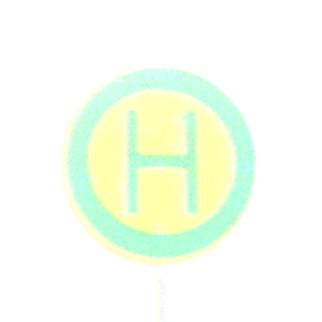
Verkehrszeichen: Haltestelle
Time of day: SunriseSunset
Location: Outdoor (Nature)
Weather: PartlyCloudy
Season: NotSpecified
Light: Natural